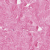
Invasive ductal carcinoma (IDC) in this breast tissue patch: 0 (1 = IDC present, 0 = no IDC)